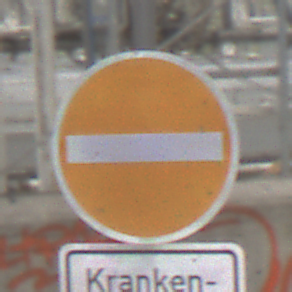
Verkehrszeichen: VerbotDerEinfahrt
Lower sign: BesondereFahrzeugeUndTransportgueter4
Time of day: Midday
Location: Roofed (Special)
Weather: Overcast
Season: NotSpecified
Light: Natural